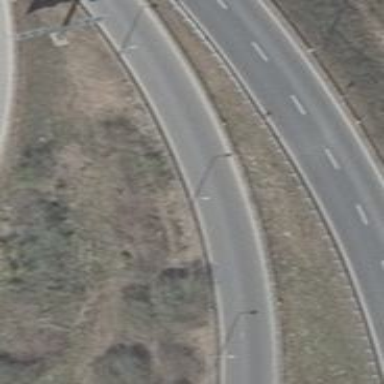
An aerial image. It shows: Asphalt trunk_link highway with embankment.